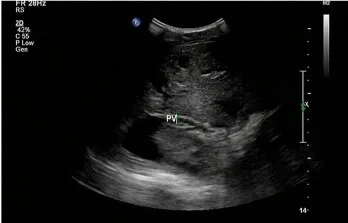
Abdominal US shows that the intrahepatic PV system is absent (arrows).
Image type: radiology (ultrasound)